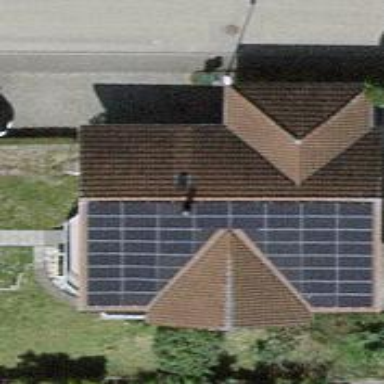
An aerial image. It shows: Solar power generator.